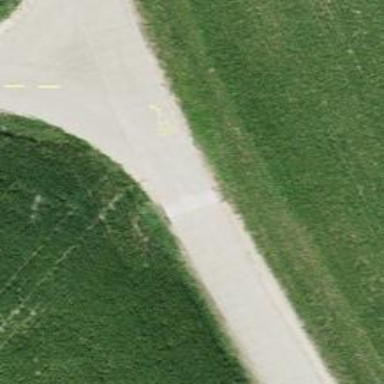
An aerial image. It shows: Unclassified road with concrete surface passing through agricultural land.